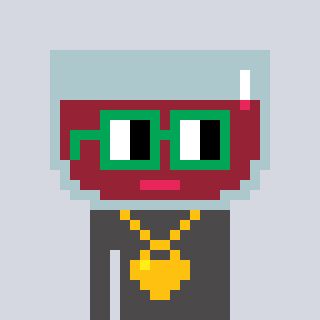
a pixel art character with square green glasses, a wine-shaped head and a grayscale-colored body on a cool background